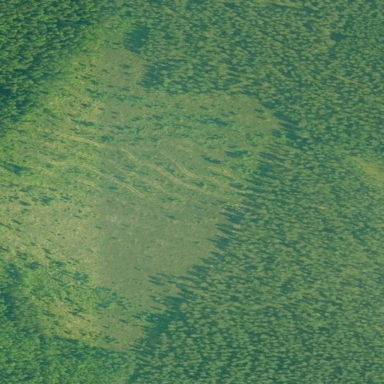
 likely man-made clearing in the landscape."